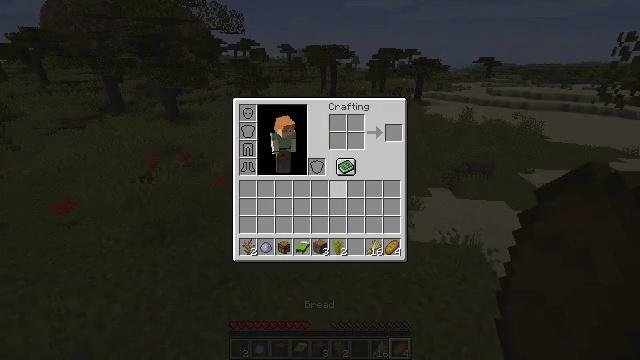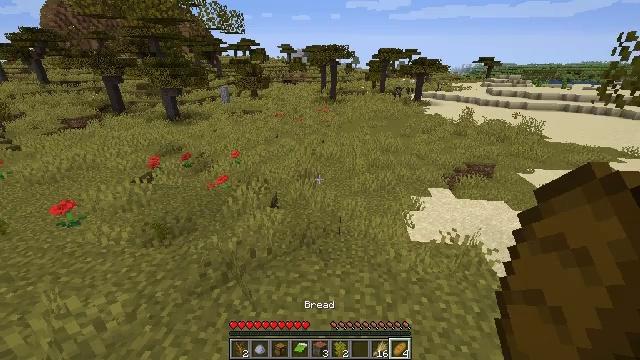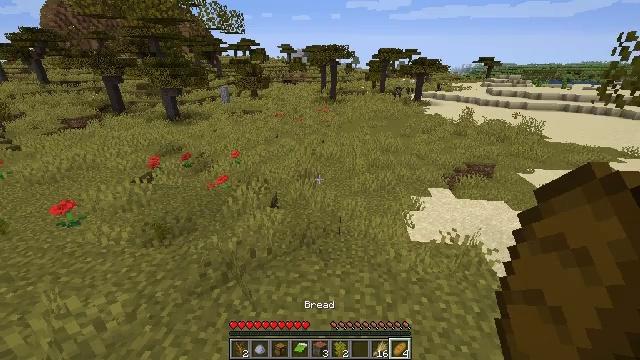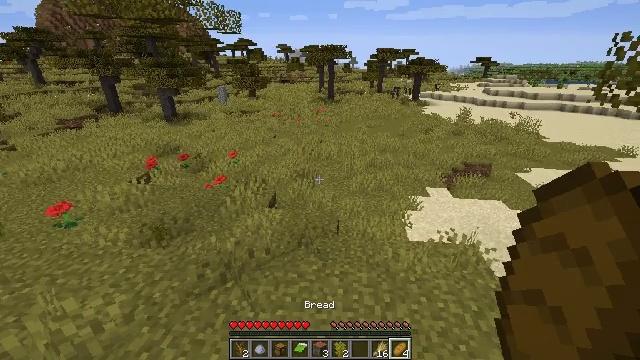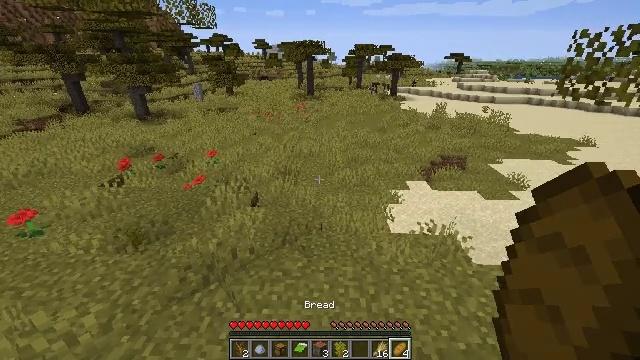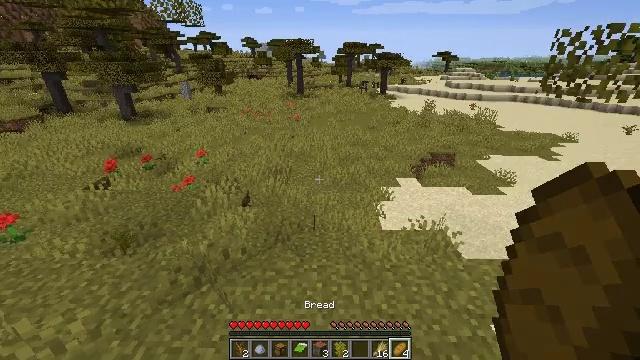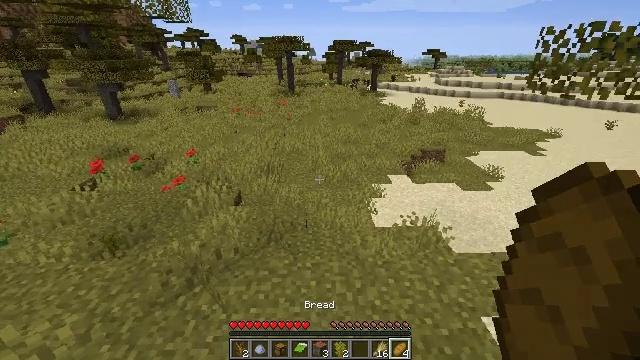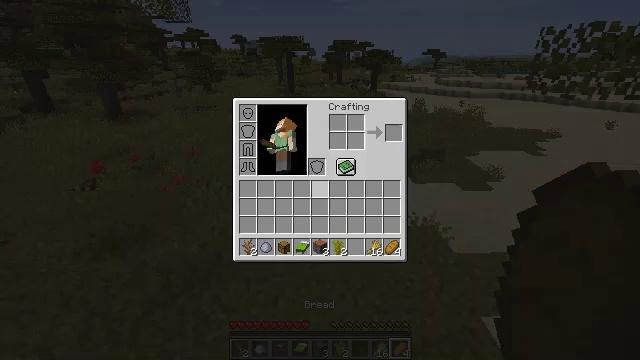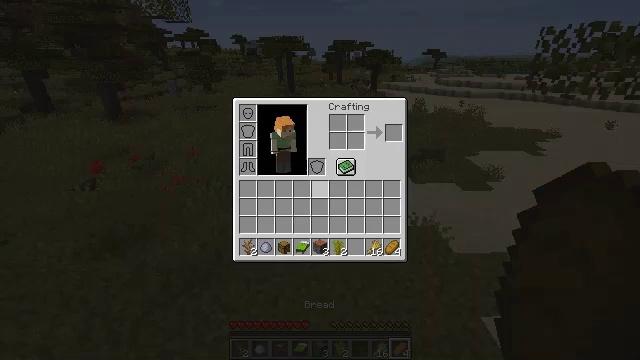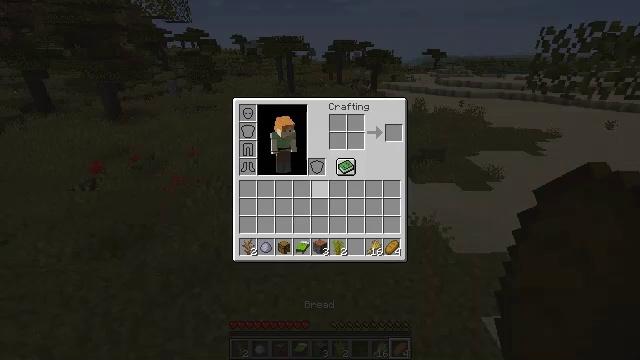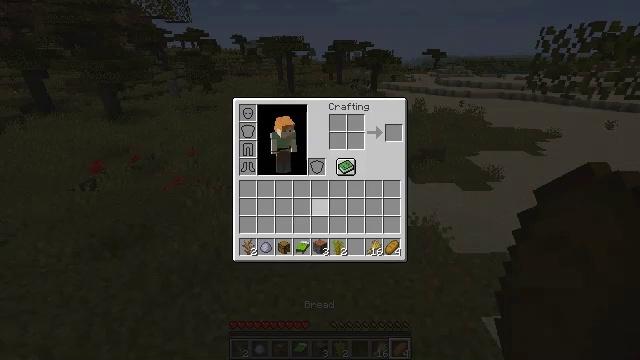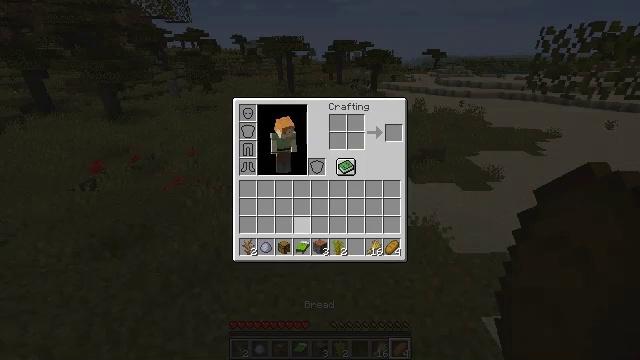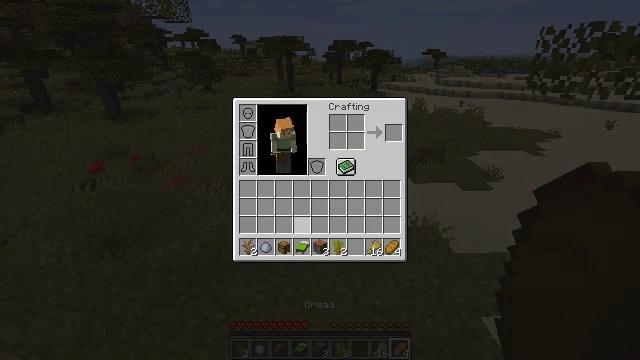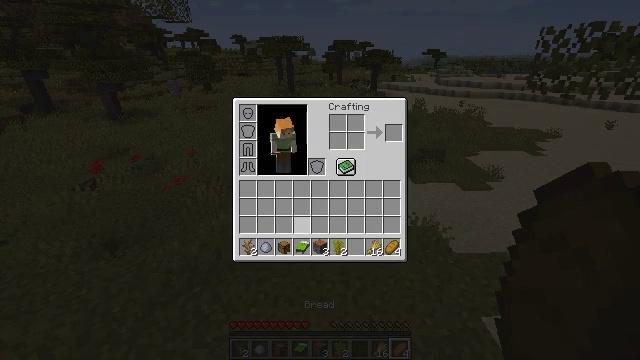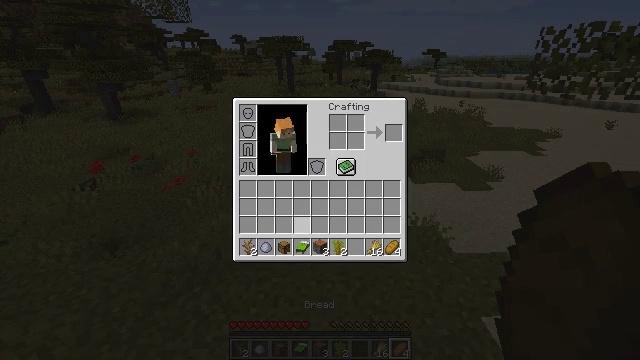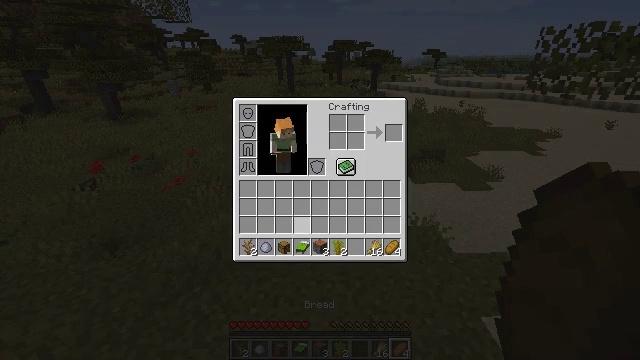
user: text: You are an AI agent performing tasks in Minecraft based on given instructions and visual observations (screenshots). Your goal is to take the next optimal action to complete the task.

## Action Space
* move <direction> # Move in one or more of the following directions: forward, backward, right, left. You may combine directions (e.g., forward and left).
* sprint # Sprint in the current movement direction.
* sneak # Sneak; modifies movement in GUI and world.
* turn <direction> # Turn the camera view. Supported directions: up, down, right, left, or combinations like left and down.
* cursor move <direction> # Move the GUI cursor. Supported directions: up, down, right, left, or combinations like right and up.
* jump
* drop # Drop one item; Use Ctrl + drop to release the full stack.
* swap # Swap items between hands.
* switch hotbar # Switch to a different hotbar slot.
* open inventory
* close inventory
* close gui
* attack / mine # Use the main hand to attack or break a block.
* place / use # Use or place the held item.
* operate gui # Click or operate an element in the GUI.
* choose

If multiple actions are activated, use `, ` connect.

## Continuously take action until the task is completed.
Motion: motion action
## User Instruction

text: Drop a dead bush.
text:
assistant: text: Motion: operate gui
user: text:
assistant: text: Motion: attack / mine
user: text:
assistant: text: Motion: attack / mine
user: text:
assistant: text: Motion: turn right, attack / mine
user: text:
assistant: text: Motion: turn right, attack / mine
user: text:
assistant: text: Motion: turn right, attack / mine
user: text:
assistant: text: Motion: attack / mine, close inventory
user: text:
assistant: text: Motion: operate gui, close inventory
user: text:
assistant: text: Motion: operate gui, close inventory
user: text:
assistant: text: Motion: cursor move down, operate gui, close inventory
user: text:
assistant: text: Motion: cursor move left and down, operate gui, open gui
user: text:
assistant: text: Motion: operate gui
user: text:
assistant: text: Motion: operate gui
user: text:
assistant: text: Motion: operate gui
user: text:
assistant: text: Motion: operate gui
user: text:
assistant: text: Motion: cursor move left and down, operate gui
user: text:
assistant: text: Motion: cursor move left and down, operate gui
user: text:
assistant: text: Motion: cursor move left, operate gui
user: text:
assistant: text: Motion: cursor move left, operate gui
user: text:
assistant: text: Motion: cursor move left, operate gui
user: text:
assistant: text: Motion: operate gui
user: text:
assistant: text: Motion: operate gui
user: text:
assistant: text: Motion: operate gui
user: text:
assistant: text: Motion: operate gui
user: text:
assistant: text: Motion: operate gui
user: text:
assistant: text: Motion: operate gui
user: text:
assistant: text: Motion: operate gui
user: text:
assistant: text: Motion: cursor move up
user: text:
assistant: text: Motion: cursor move up
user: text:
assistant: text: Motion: no_op